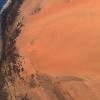
Label: land